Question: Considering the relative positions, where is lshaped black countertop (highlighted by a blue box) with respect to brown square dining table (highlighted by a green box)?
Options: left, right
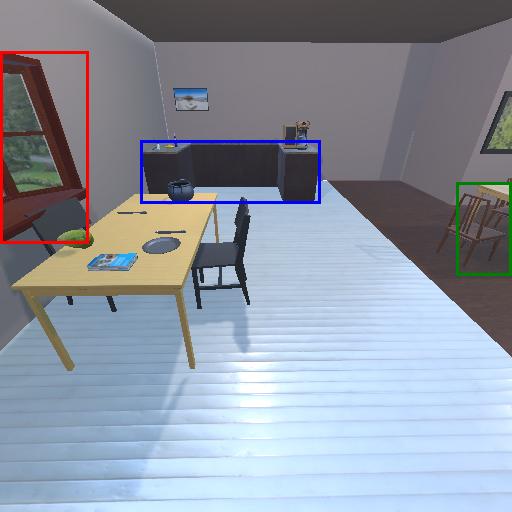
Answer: left